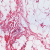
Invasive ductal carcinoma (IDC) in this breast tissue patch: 0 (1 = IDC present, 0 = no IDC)